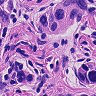
Metastatic tissue present: yes